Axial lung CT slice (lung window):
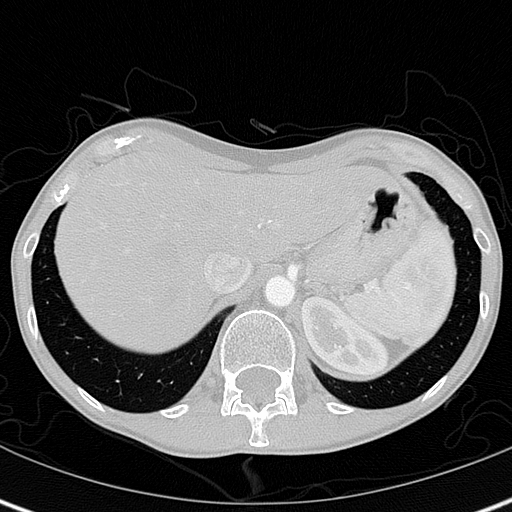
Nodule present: no